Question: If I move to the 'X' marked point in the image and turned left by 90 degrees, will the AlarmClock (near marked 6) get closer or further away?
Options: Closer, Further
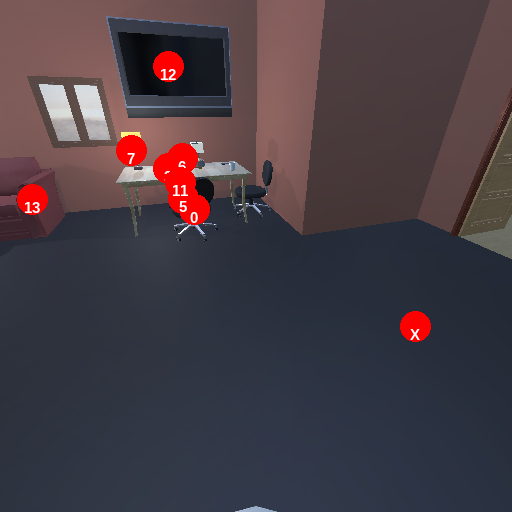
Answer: Closer